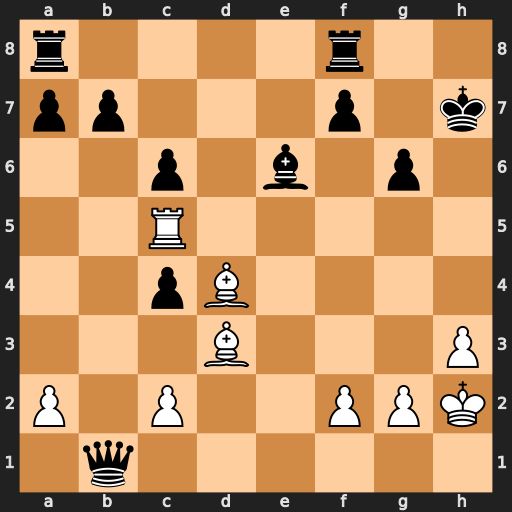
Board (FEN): r4r2/pp3p1k/2p1b1p1/2R5/2pB4/3B3P/P1P2PPK/1q6
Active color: w
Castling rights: -
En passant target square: -
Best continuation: Rh5+ Kg8 Rh8#